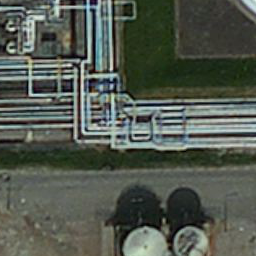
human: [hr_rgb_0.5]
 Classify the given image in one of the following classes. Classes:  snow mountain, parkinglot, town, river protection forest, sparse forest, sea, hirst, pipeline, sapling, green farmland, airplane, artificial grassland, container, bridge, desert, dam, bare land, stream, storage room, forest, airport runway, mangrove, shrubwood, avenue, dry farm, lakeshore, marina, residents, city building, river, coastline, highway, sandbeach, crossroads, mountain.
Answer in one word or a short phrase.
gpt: pipeline